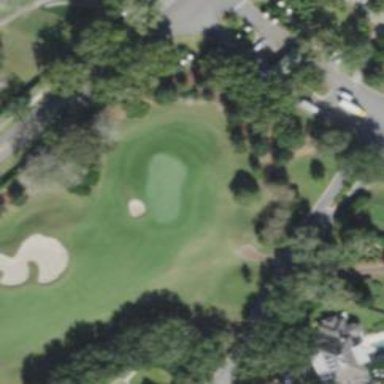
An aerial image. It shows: Golf hole.